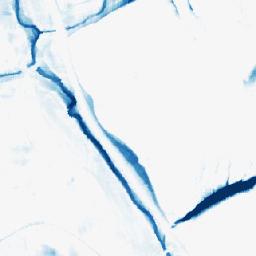
Category: morphological
Decomposition family: morphological_square
Decomposition parameters: operation: closing
size: 20
Upsampling method: area
Upsampling parameters: scale: 4
Upsampling scale: 4